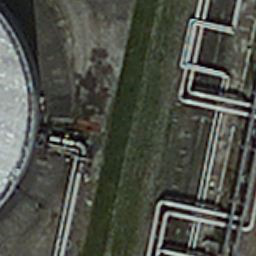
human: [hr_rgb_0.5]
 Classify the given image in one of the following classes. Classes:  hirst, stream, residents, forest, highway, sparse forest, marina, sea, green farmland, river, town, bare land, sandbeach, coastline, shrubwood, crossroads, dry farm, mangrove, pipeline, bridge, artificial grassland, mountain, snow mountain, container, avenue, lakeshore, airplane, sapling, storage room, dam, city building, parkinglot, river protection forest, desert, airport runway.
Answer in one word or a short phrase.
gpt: pipeline